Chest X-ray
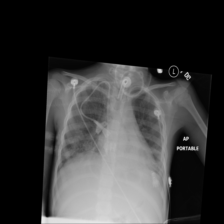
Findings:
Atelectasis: negative
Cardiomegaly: negative
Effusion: negative
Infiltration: positive
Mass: negative
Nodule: negative
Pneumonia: negative
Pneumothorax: negative
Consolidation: negative
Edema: negative
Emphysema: negative
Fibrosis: negative
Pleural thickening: negative
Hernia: negative